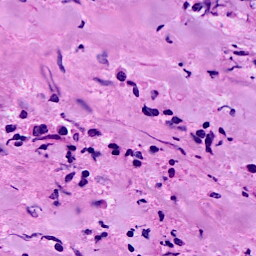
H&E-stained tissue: Breast